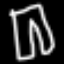
Label: pants